Question: I want my button to look like this:

This is my current code :
'''
<Button id="btn_login" title="SIGN IN" image="/images/signin-icon.png"></Button>
'''
But what I am getting is that the arrow is at the far left, and the title is slightly to the right from the center. Looks like the image is taking up the space from the left.
How can I align them correctly?
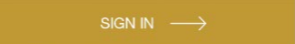
Answer: What you should do is not use a button, but a regular view. Like this:
'''
<View id="btn_login">
<View id="buttonWrapper">
<Label id="signIn" />
<ImageView id="signInImage" />
</View>
</View>
'''
Then in tss:
'''
"#btn_login": {
width: 200,
height: 50,
backgroundColor: "yellow",
}
"#buttonWrapper" :{
width: Ti.UI.SIZE,
height: Ti.UI.SIZE,
layout: 'horizontal'
}
"#signIn": {
width: Ti.UI.SIZE,
color: "#ffffff"
}
"#signInImage: {
width: Ti.UI.SIZE,
height: Ti.UI.SIZE
}
'''
I made the 'buttonWrapper' to position both elements at the same time, and also allow it to be centered. Because I do not specify 'left' and 'right' property it will center automatically.
'layout' property will make sure elements are positioned next to each other, and not on top of each other.
Having a width of 'Ti.UI.SIZE' will automatically size it based on content.
Now... it will not look exactly like your image, but it will be close. From there on play with some fonts and positioning of the image for example and it should work great!